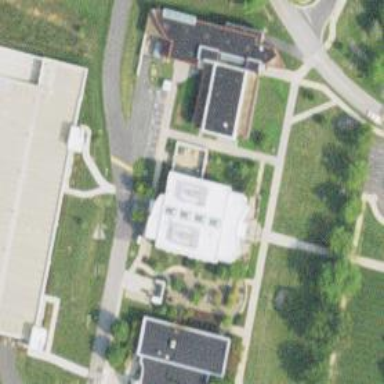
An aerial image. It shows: College building.